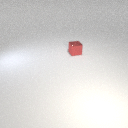
small red metal cube